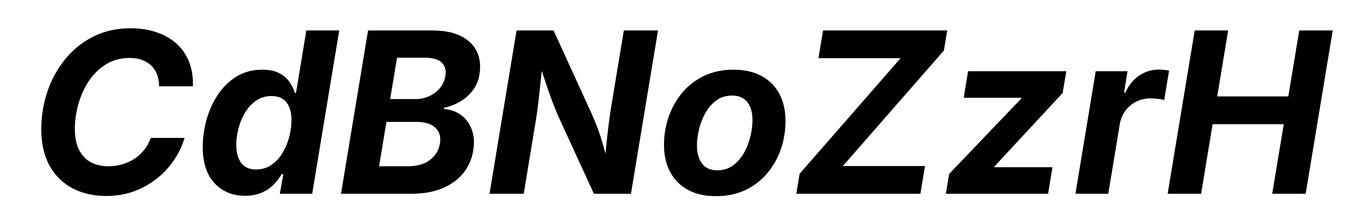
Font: Inter-Italic_Bold_Italic